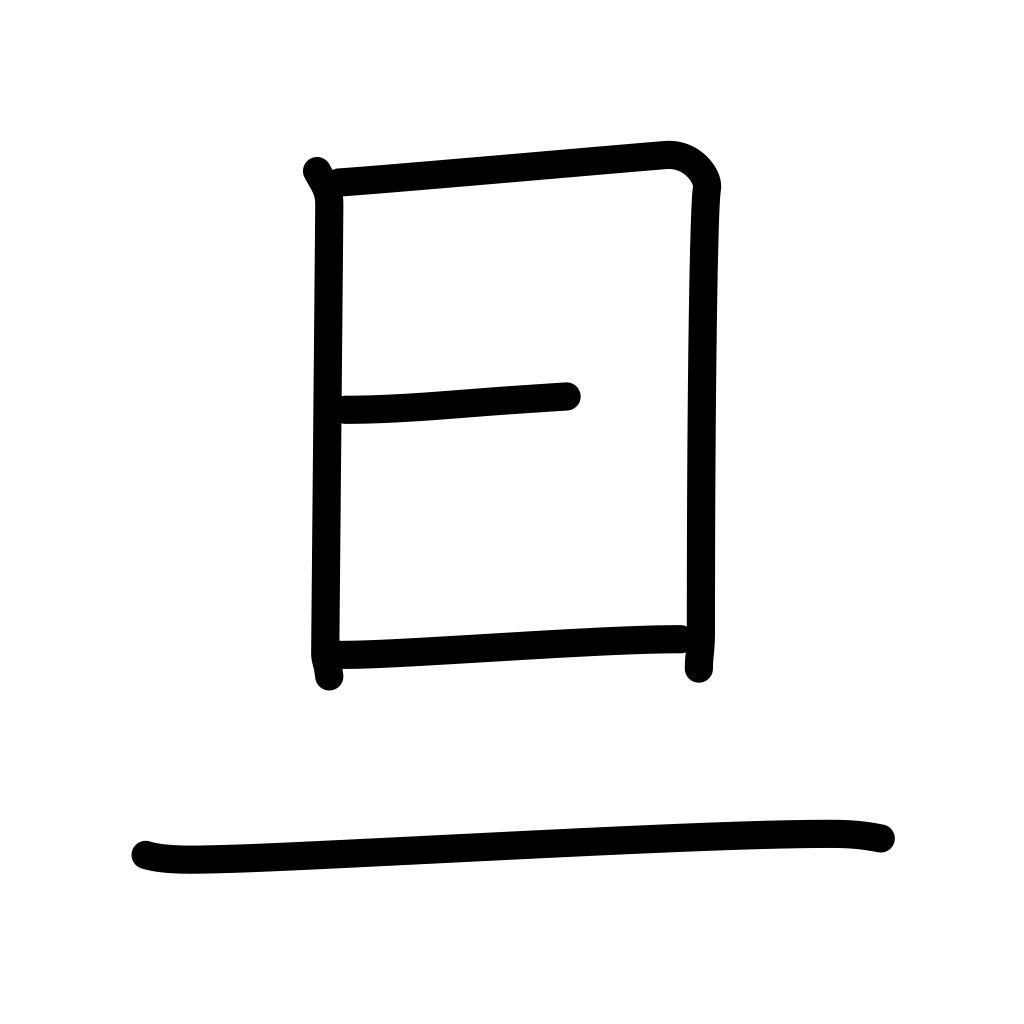
Meaning: daybreak, dawn, morning